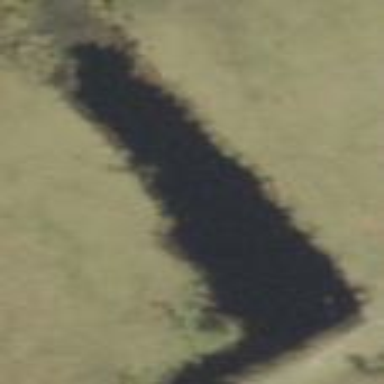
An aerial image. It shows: Reservoir of water.